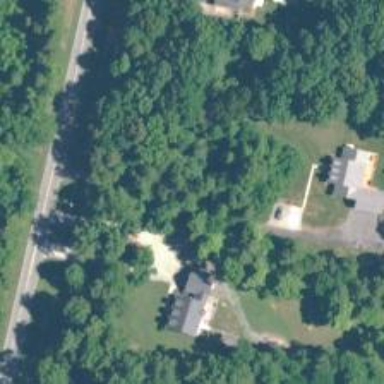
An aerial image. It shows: Driveway leading to service road.